Question: I am using Highcharts for one of my stock project. Everything is okay except I could not hide the bottom grid line in x axis as shown in the attached image.
Updates: Here is the fiddle <URL>
I have the following properties in my javascript:
'''
xAxis: {
type: 'datetime',
maxZoom: 30 * 24 * <PHONE>,
tickInterval: 24 * 3600 * 1000,
tickLength: 0,
dateTimeLabelFormats: {
day: '%e'
},
labels: {
y: 24,
style: {
fontSize: '1.6em',
fontWeight: 'normal',
fontFamily: 'standardCondensed',
color: '#bcbdbd'
}
},
plotLines : [{
value : (function() {
// To Do ...
})(),
color : '#39484d',
dashStyle : 'solid',
width : 32,
label : {
text : ''
}
}]
},
yAxis: {
title: {
text: ''
},
opposite: true,
min: 0,
plotLines: [{
value: 0,
width: 1,
color: '#808080'
}],
labels: {
format: '${value}',
y: 20,
style: {
fontSize: '2em',
fontWeight: 'normal',
fontFamily: 'standardCondensed',
color: '#bcbdbd'
}
}
},
'''
Is there a way to hide that line but display the months numbers at the bottom?
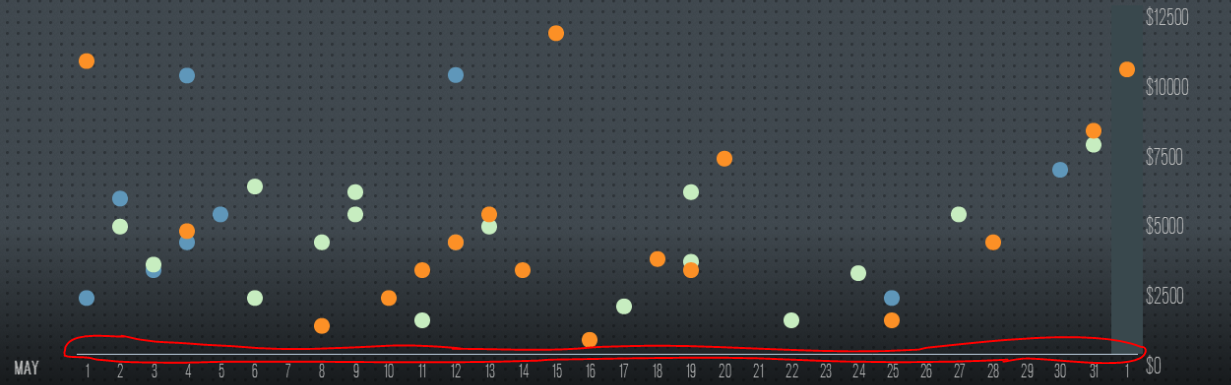
Answer: <URL> is a fiddle with your solution. You needed to add:
'''
lineColor: 'transparent',
'''
To each axis.